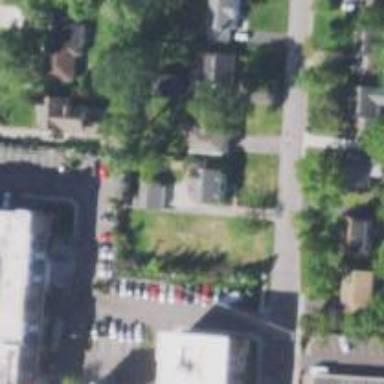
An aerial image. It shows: Residential driveway serving as service road.